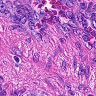
Metastatic tissue present: yes